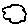
Label: cloud